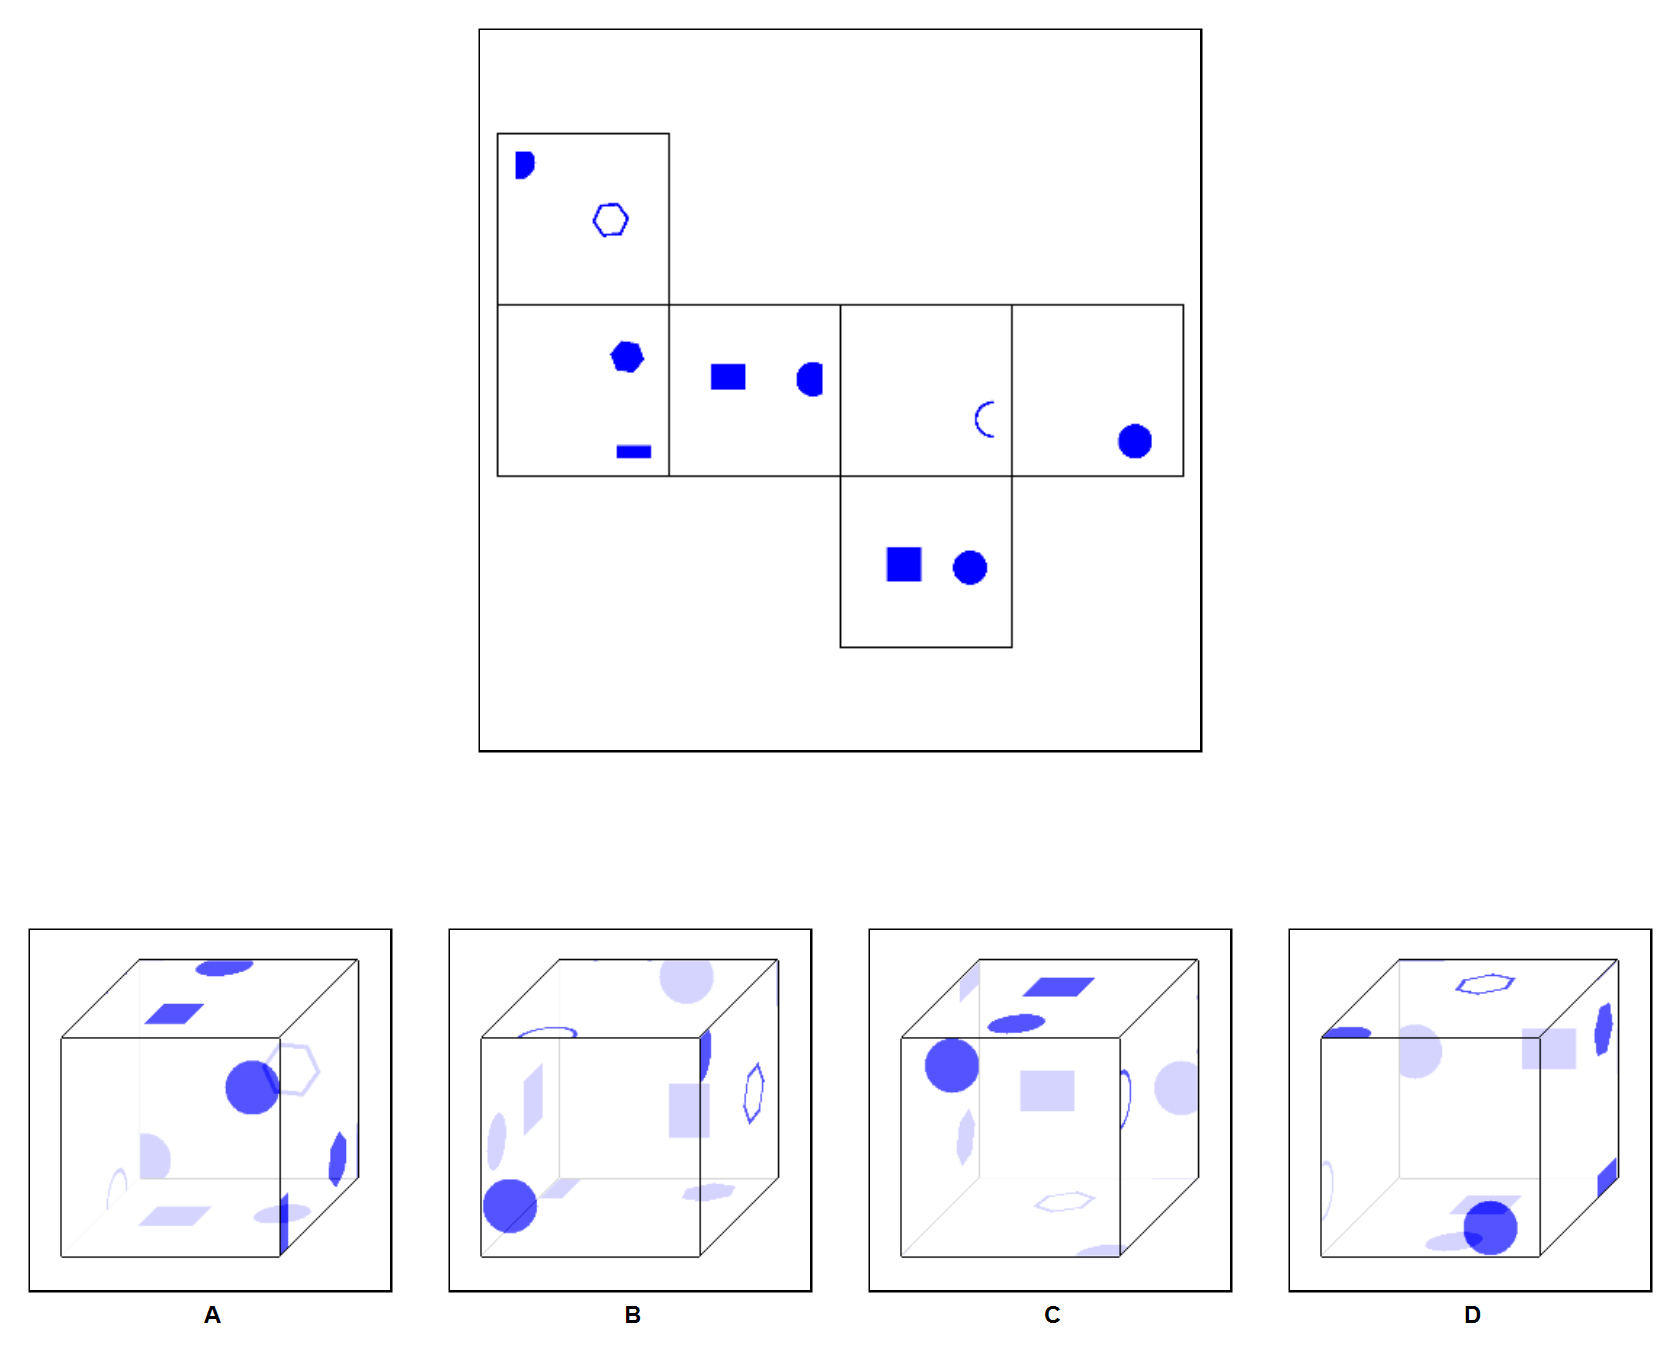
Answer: A